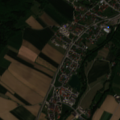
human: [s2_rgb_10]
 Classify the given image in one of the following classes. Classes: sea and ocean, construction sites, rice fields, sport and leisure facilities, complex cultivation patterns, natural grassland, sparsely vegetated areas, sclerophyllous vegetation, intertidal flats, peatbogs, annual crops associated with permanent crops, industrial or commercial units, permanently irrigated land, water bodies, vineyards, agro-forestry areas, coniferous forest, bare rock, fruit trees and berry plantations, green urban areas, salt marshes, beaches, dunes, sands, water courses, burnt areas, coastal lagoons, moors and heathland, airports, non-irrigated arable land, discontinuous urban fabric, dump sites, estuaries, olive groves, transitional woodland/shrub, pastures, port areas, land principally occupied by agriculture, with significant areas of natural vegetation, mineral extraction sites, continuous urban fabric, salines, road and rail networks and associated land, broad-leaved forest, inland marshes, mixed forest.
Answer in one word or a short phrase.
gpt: discontinuous urban fabric, non-irrigated arable land, complex cultivation patterns, land principally occupied by agriculture, with significant areas of natural vegetation, coniferous forest